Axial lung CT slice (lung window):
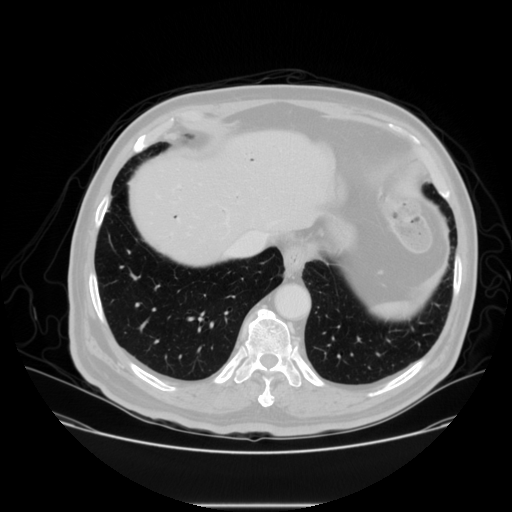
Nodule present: no